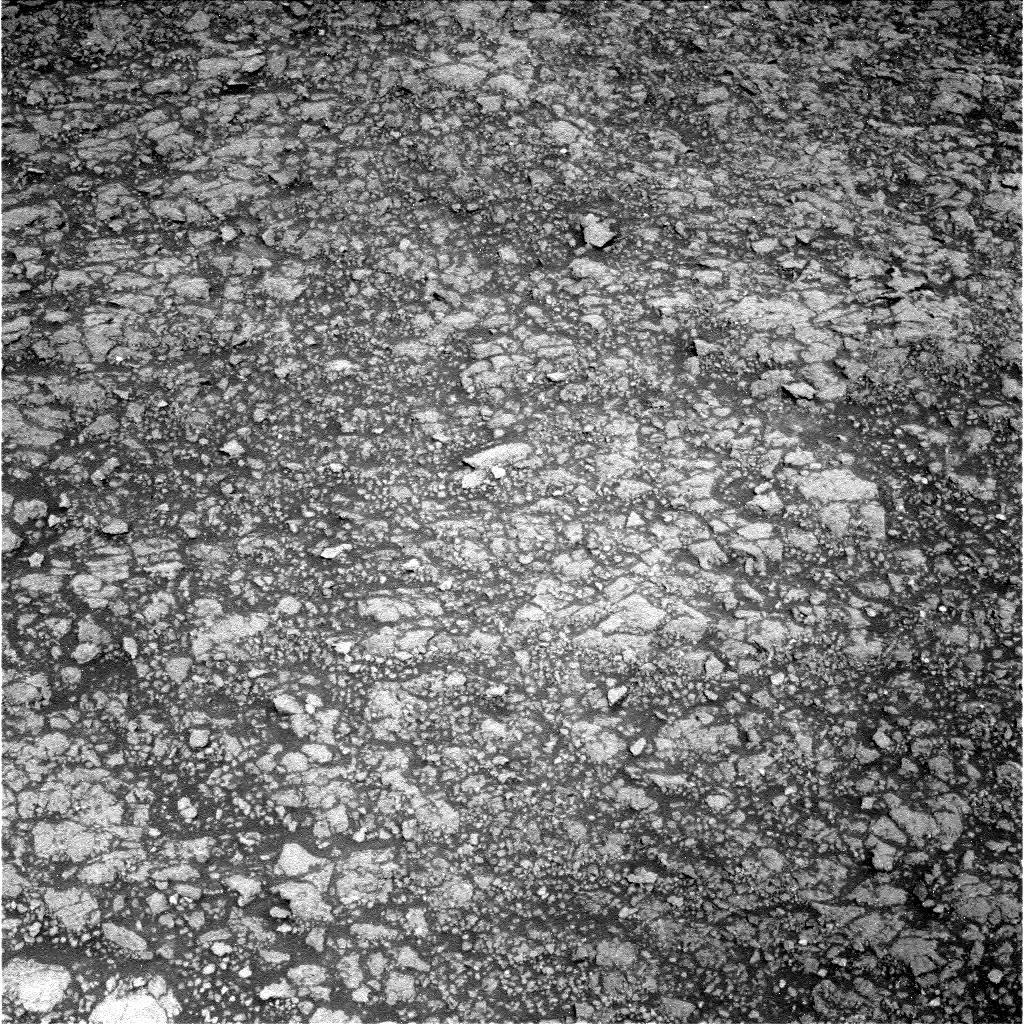
Terrain classes present: Bedrock, Gravel / Sand / Soil